Field crop: maize
Growth stage: 2
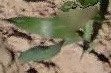
Species: maize